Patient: sex M, age 80
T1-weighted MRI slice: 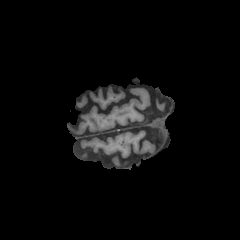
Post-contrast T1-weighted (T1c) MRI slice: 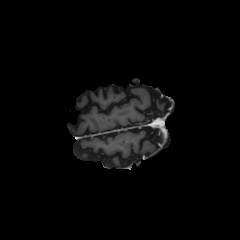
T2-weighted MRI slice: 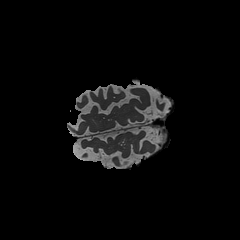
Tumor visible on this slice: no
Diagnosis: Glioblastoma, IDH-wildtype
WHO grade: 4